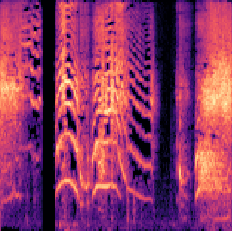
Sound class: Baby cry